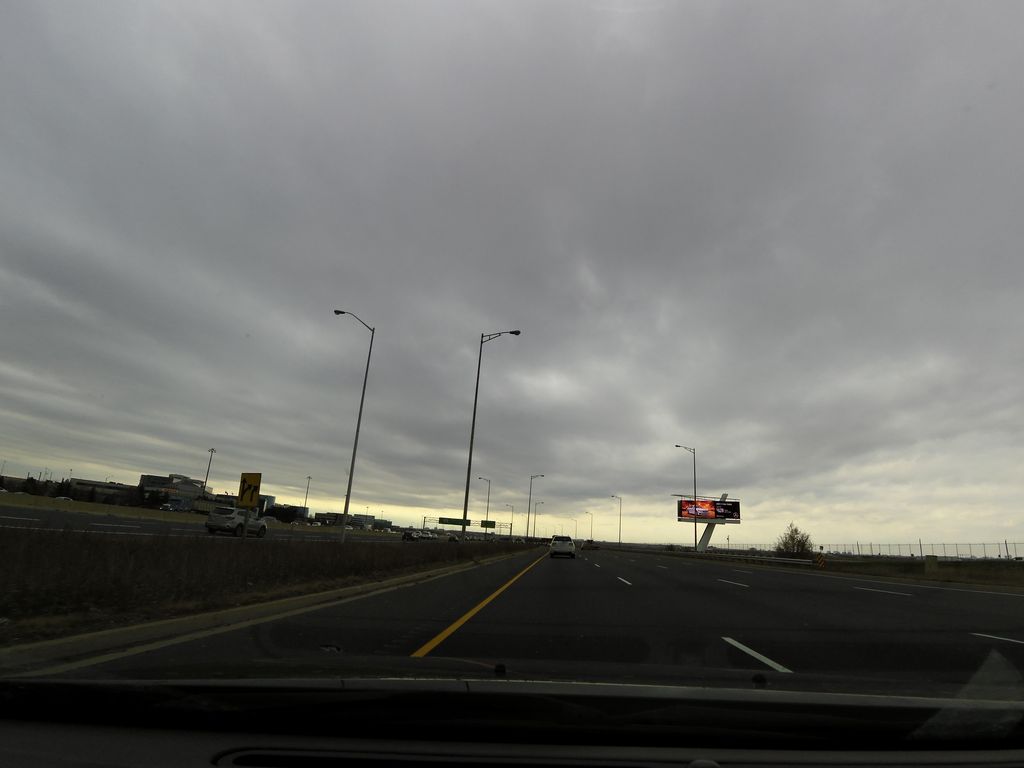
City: toronto